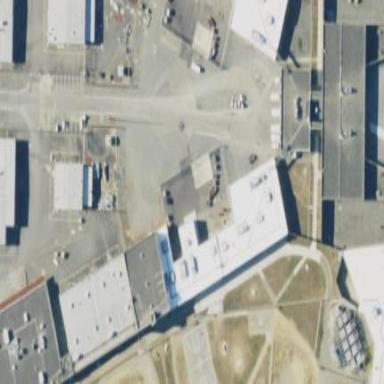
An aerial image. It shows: Prison building.